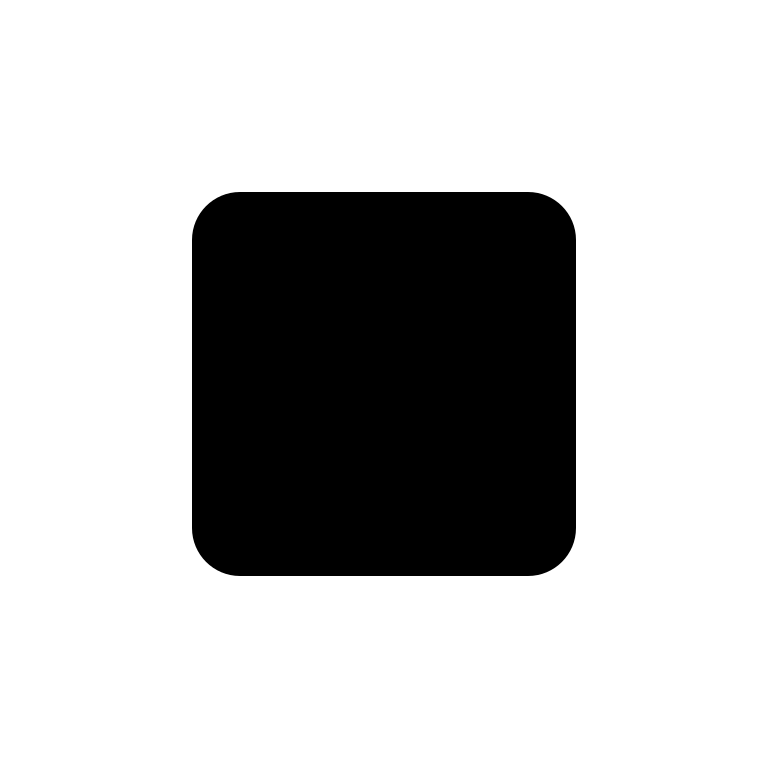
black  small square flat